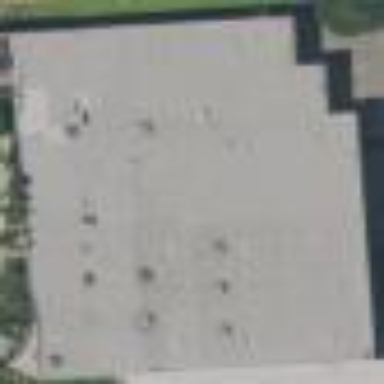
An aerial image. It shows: Warehouse.